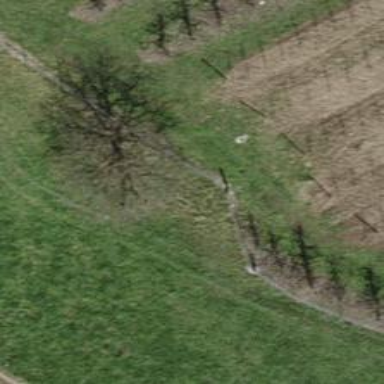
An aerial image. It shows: Agricultural area with broadleaved deciduous trees.